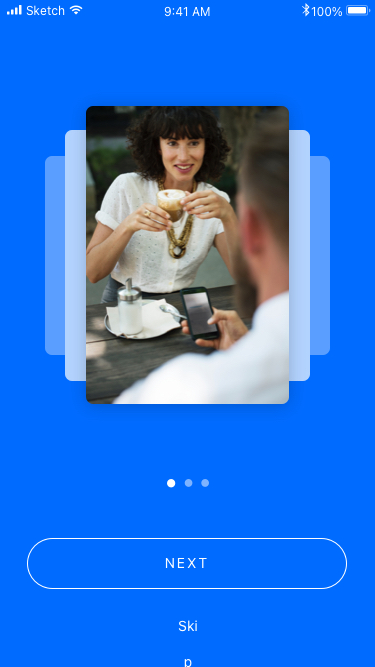
Text in this UI design:
Skip
NEXT